Question: I am practicing to create procedure which take back up of all data base except system database using 'Dynamic SQL' my procedure compile successfully but when i run it i get below error for each data base
> Msg 3201, Level 16, State 1, Line 1 Cannot open backup device
'F:\DHAVAL_BACKUP_DEMO\itmusket_StudentApp_2015_05_31_10:27:07.BAK'.
Operating system error 123(The filename, directory name, or volume
label syntax is incorrect.). Msg 3013, Level 16, State 1, Line 1
BACKUP DATABASE is terminating abnormally.
I have also change my default database back up path by taking reference of <URL>
here is my database setting snap

please suggest me way to overcome this problem..
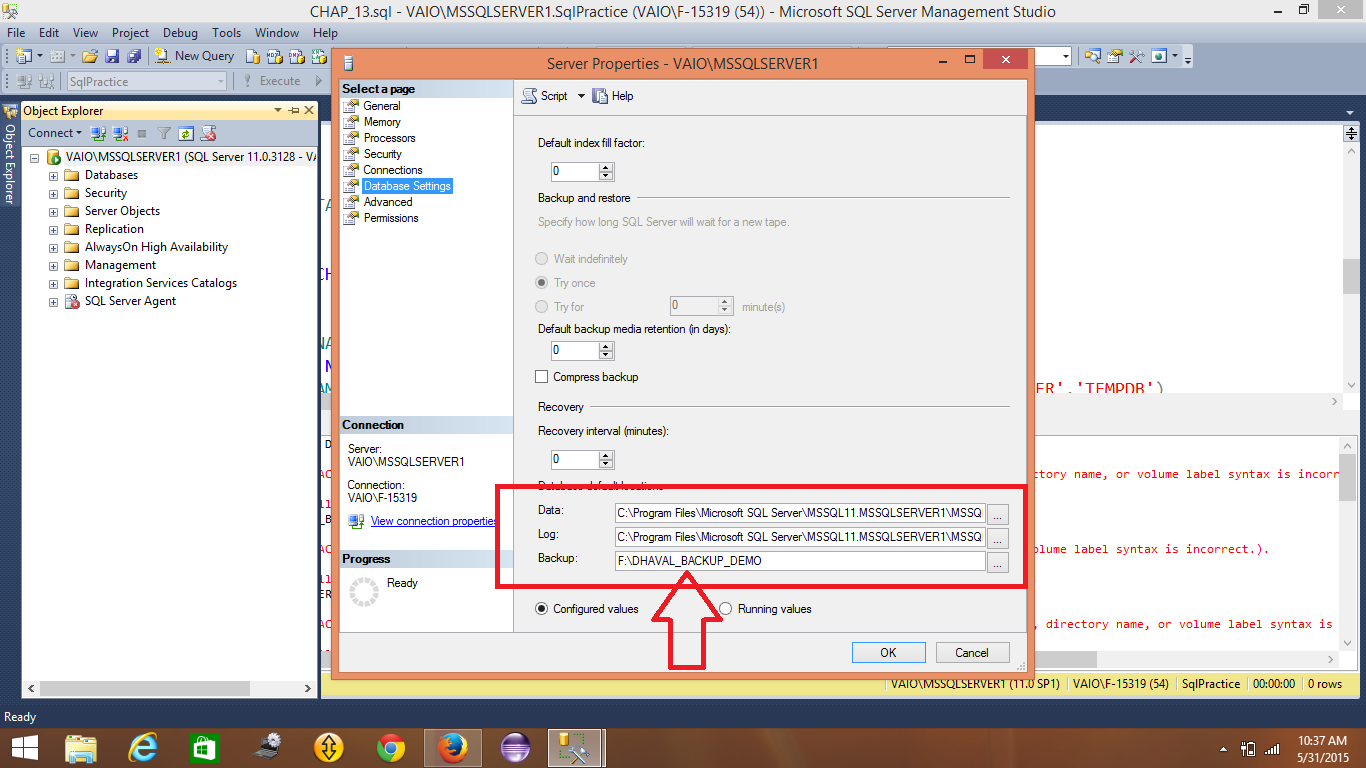
Answer: A file name with ':' is invalid, change them to ';'.
'''
@SQL = '.....' + REPLACE(@BackupPath, ':', ';') + '....'
'''